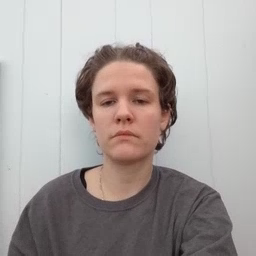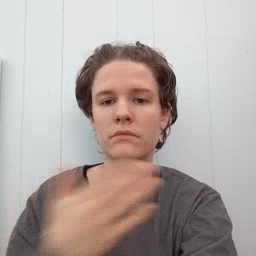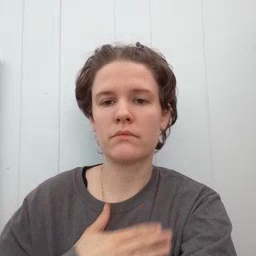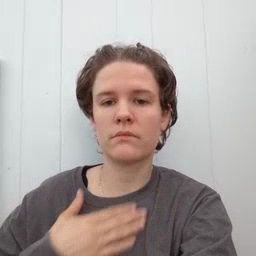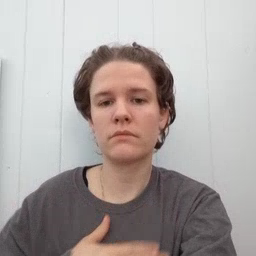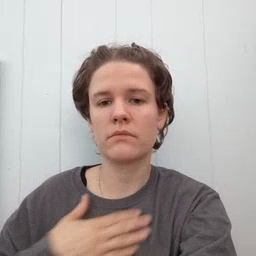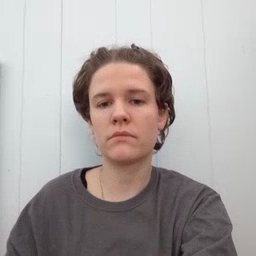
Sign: please